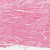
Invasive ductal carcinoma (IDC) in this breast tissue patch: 0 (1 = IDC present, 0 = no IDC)